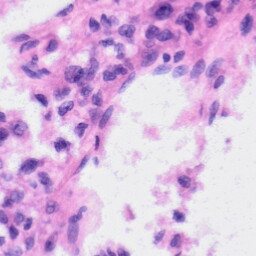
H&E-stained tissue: Liver